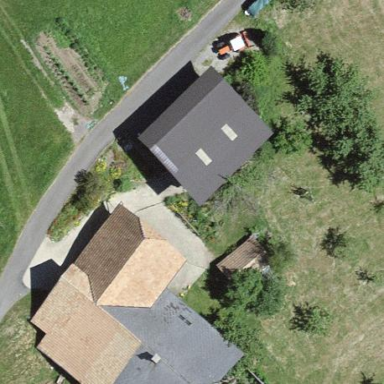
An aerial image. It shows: Shed.